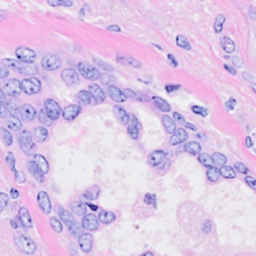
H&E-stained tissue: Breast